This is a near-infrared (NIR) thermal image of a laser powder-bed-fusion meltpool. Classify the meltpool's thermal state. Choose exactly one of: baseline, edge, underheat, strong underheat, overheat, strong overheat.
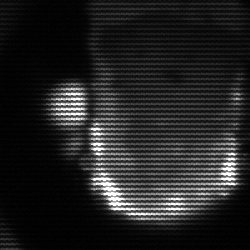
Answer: baseline